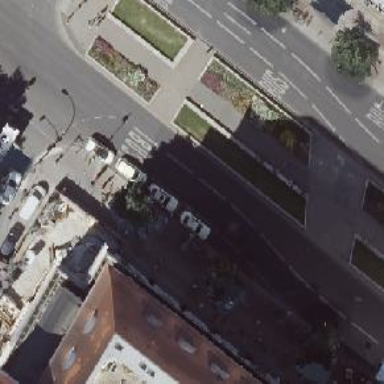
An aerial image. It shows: Taxi stand.